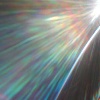
Label: sunburn